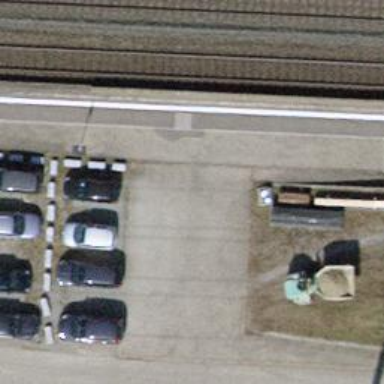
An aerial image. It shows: Parking area with surface.